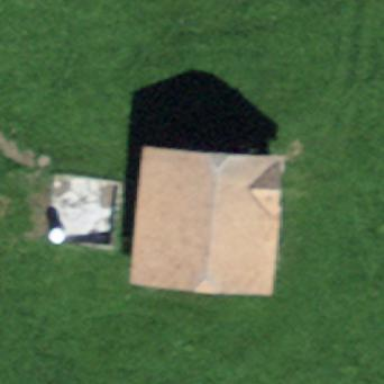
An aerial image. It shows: Rural barn.